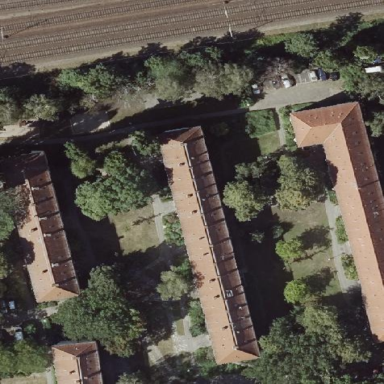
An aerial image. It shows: Apartment building with hipped roof.